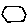
Label: hexagon